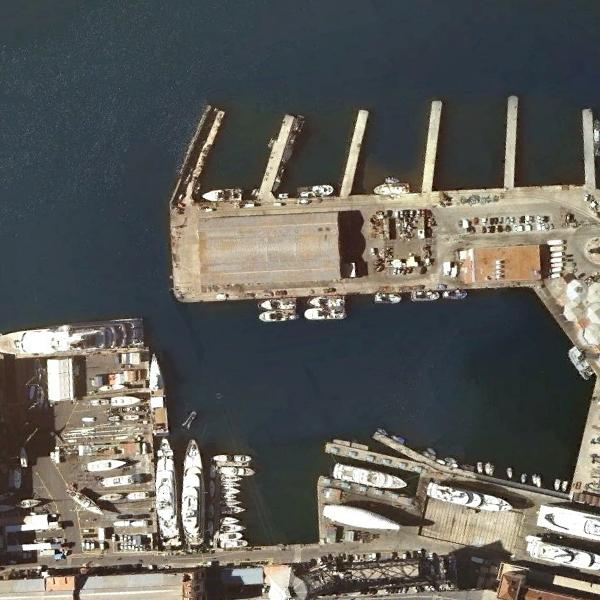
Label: Port